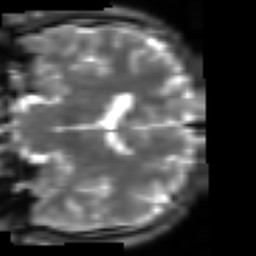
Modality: T2w
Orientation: coronal